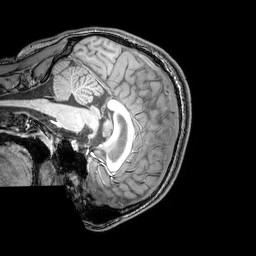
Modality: T1w
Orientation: sagittal
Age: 20
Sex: male
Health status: healthy
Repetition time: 0.081 s
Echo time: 0.037 s